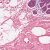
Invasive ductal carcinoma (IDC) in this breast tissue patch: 0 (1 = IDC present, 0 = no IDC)